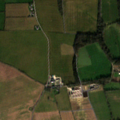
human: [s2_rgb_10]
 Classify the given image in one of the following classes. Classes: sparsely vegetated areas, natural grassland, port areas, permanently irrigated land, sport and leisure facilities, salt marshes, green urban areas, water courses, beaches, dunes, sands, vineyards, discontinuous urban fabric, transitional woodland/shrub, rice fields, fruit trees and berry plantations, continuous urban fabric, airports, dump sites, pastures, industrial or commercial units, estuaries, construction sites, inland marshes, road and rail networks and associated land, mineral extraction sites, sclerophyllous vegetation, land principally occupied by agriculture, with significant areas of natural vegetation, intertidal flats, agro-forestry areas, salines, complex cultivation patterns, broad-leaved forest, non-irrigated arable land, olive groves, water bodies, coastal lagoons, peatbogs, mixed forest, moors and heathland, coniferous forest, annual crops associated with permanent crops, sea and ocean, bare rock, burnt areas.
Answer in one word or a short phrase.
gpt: non-irrigated arable land, pastures, broad-leaved forest